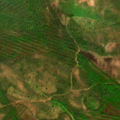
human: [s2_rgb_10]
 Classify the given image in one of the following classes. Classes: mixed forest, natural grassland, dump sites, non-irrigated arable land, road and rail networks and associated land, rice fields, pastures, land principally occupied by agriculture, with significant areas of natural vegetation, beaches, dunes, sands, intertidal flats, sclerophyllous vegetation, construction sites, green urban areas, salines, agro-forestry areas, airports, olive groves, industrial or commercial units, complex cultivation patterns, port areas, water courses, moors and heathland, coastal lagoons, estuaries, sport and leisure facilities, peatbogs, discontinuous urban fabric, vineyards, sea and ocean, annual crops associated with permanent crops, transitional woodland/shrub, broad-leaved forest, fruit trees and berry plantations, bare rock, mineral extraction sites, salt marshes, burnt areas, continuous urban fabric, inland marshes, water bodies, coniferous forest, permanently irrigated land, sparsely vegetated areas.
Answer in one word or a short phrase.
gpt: coniferous forest, mixed forest, transitional woodland/shrub